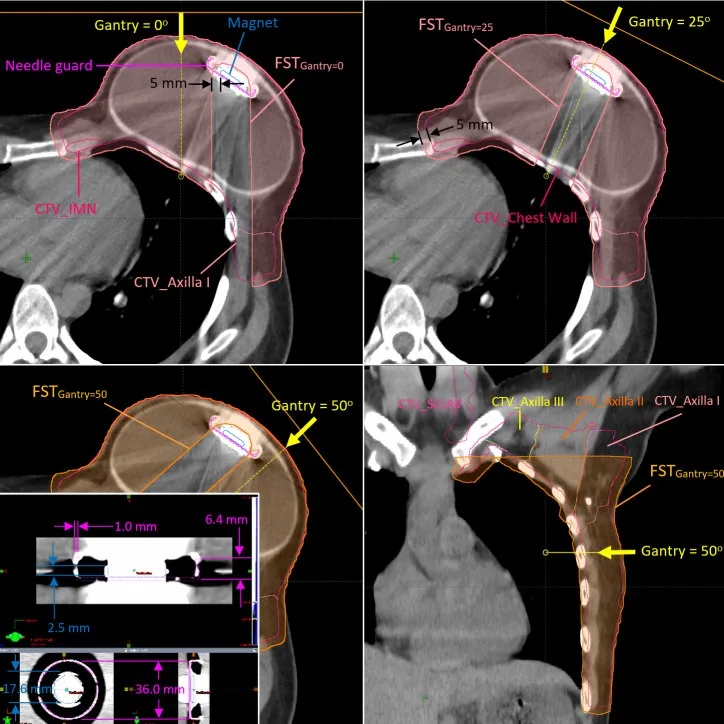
Clinical target volumes (CTVs) and the field-specific targets used for the fields at gantry angles of 0 , 2545. in Plan B The metallic port template in high-resolution CT image is also shown at the left-bottom corner of the figure.
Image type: radiology (ct)